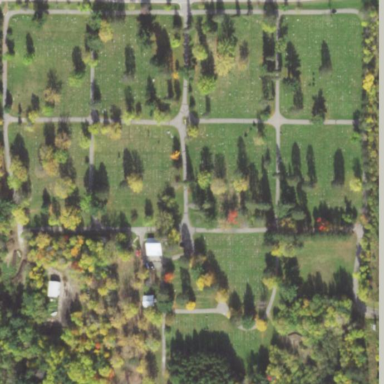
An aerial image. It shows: Cemetery.